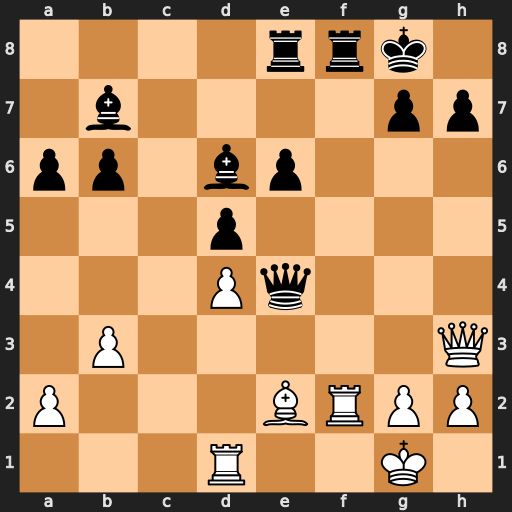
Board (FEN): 4rrk1/1b4pp/pp1bp3/3p4/3Pq3/1P5Q/P3BRPP/3R2K1
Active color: w
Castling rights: -
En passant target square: -
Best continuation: Bd3 Rxf2 Bxe4 dxe4 Kxf2